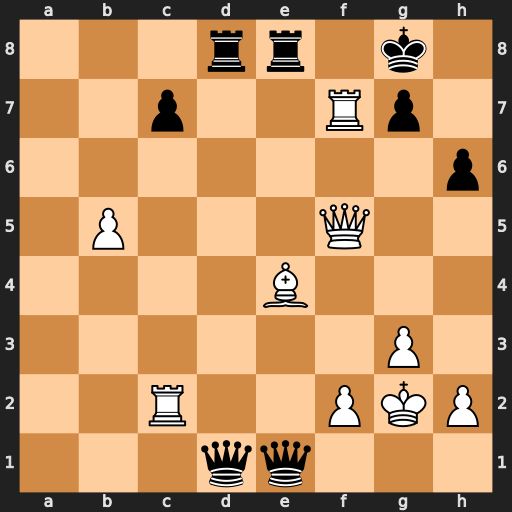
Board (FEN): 3rr1k1/2p2Rp1/7p/1P3Q2/4B3/6P1/2R2PKP/3qq3
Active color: w
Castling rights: -
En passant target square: -
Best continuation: Rxg7+ Kxg7 Rxc7+ Rd7 Rxd7+ Qxd7 Qxd7+